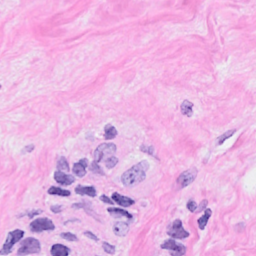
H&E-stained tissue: Breast